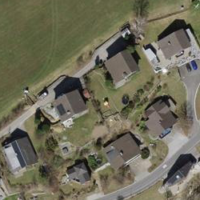
EUNIS habitat code: 55
Species observed at this site:
Erinaceus europaeus
Stictoleptura rubra
Phyllopertha horticola
Apoderus coryli